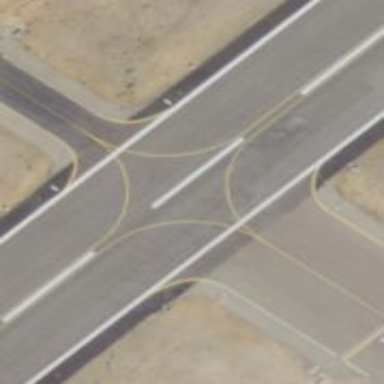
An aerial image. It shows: View of taxiway at the airport.